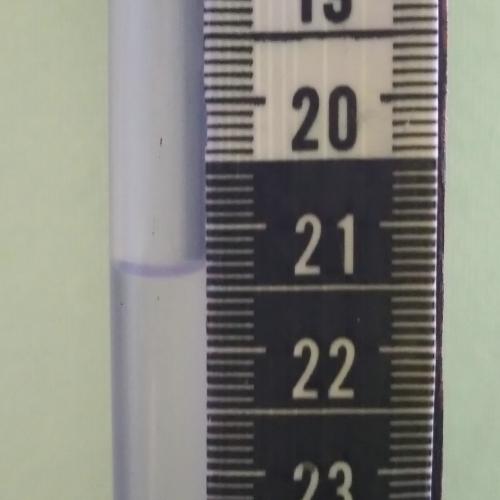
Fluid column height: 21.4 cm